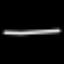
Label: line